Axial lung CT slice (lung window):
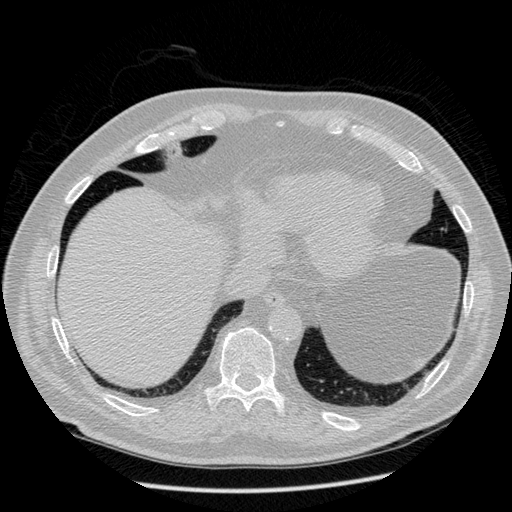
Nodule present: no